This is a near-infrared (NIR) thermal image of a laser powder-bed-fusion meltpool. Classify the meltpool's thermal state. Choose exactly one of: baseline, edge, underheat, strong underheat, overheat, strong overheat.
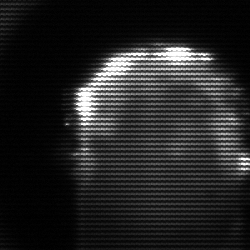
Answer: baseline